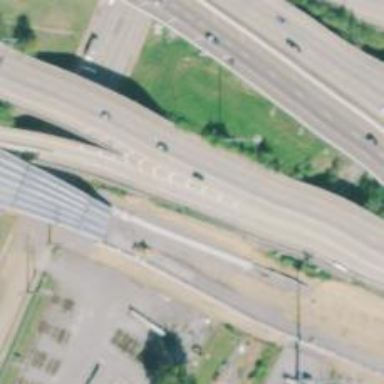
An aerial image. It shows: Bridge on motorway link.